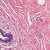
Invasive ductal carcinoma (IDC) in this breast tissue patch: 0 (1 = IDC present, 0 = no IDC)